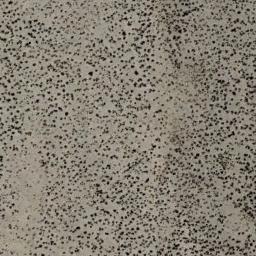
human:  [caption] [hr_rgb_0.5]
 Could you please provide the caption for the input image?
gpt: There are many bushes make up the chaparral on the desert .

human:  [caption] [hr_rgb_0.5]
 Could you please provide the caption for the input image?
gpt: A lot of dense small chaparrals grow in the desert .

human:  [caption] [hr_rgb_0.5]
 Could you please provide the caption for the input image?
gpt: Chaparral is small and densely distributed in the sand .

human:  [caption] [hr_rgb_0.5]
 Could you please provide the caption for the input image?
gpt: There are several trees and some weeds in this desert .

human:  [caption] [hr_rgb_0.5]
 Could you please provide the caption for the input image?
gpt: The chaparral is approximately evenly distributed .